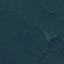
Label: Forest